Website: apple
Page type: gifting
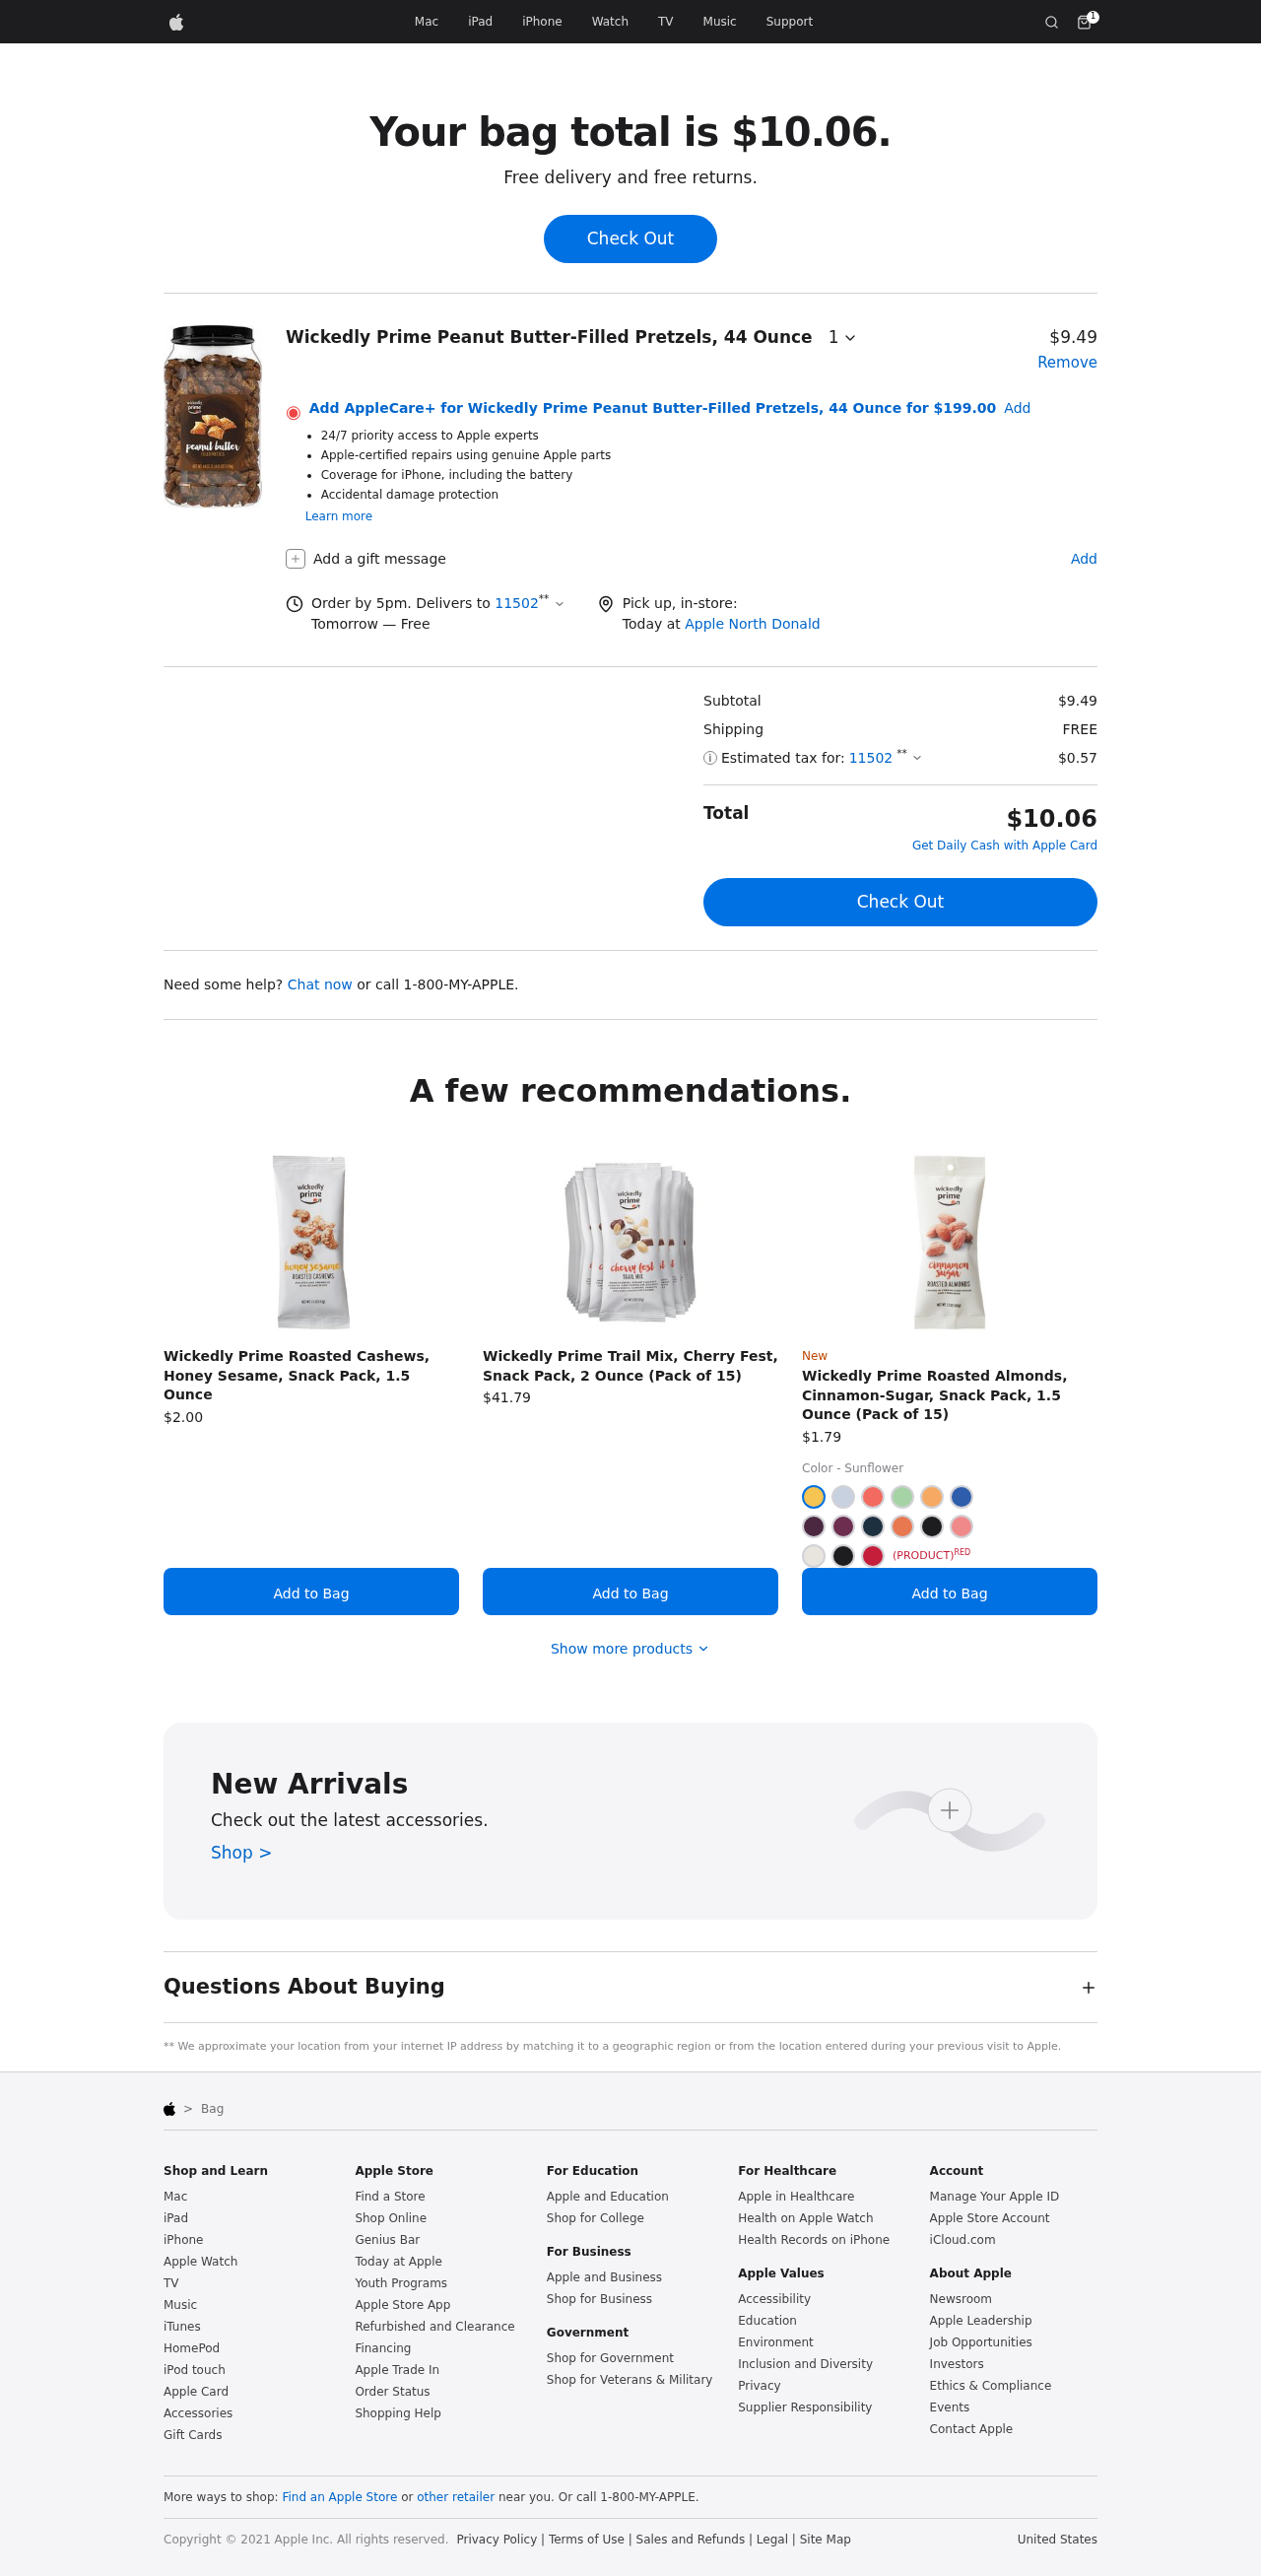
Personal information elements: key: PII_CITY
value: North Donald
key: PII_POSTCODE
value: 11502
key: PII_POSTCODE2
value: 11502
Product elements: key: PRODUCT1_NAME
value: Wickedly Prime Peanut Butter-Filled Pretzels, 44 Ounce
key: PRODUCT1_PRICE
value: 9.49
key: PRODUCT1_QUANTITY
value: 1
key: PRODUCT2_NAME
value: Wickedly Prime Roasted Cashews, Honey Sesame, Snack Pack, 1.5 Ounce
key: PRODUCT2_PRICE
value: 2
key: PRODUCT3_NAME
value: Wickedly Prime Trail Mix, Cherry Fest, Snack Pack, 2 Ounce (Pack of 15)
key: PRODUCT3_PRICE
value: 41.79
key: PRODUCT4_NAME
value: Wickedly Prime Roasted Almonds, Cinnamon-Sugar, Snack Pack, 1.5 Ounce (Pack of 15)
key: PRODUCT4_PRICE
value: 1.79
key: PRODUCT1_APPLECARE_PRICE
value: $199.00
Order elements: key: ORDER_NUM_ITEMS
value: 1
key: ORDER_TOTAL
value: $10.06
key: ORDER_SUBTOTAL
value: $9.49
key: ORDER_SHIPPING_COST
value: FREE
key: ORDER_TAX
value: $0.57